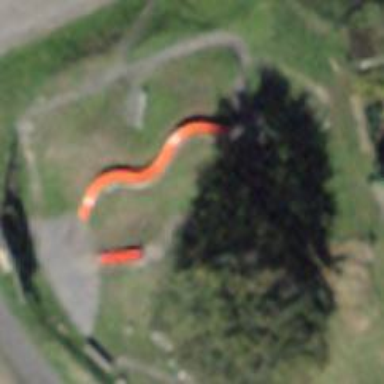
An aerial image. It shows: Playground featuring slide.